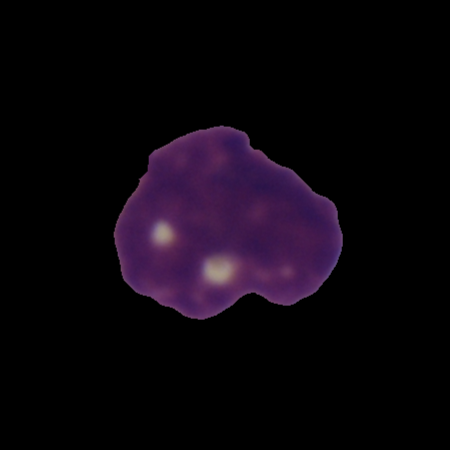
Label: cancer